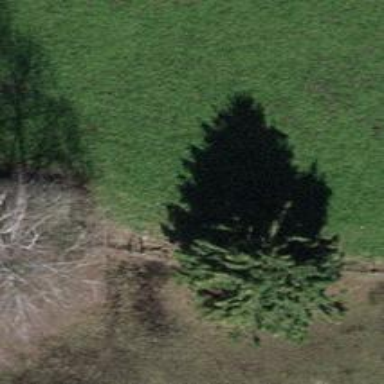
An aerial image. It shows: Beautiful tree in nature.